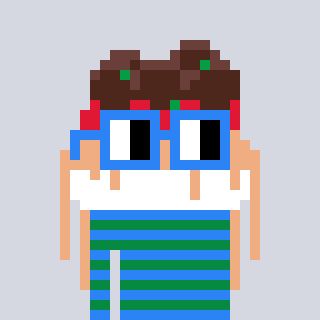
a pixel art character with square blue glasses, a spaghetti-shaped head and a green-colored body on a cool background